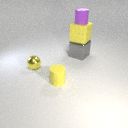
small yellow metal sphere behind small yellow rubber cylinder